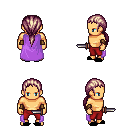
a pixel art fantasy rpg character, male body template, human, tanned skin, lavender cape, red pants, white blonde ponytail hairstyle, leather bracers, black slippers, dagger, four views (front, back, left, right), 2x2 character sprite sheet, small pixel art, hard edges, no anti-aliasing